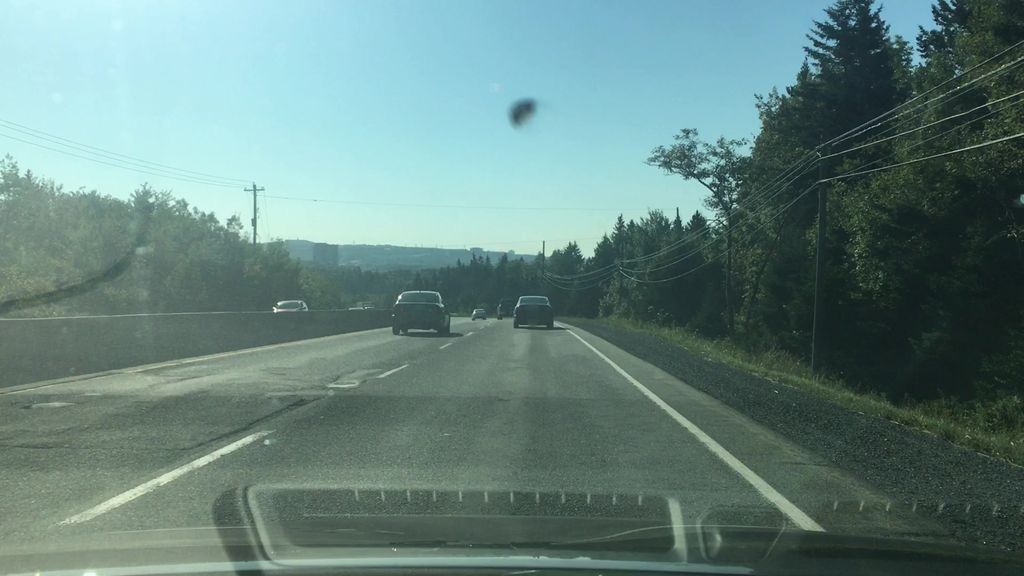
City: halifax